Question: I am using Visual Studio 2010 with C#

'''
btnAddAll.Text = "=";
btnRemoveAll.Text = "=";
'''
Font is default: Microsoft Sans Serif
My question is about the look of the first and last button and how to fix this.
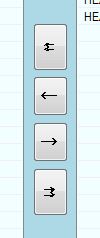
Answer: This is a code I just wrote and it works perfectly, try it;
'''
button1.Text = "=";
button1.Font = new Font("Microsoft Sans Serif", button1.Height / 2);
button1.TextAlign = ContentAlignment.TopCenter;
button2.Text = "-";
button2.Font = new Font("Microsoft Sans Serif", button1.Height / 2);
button2.TextAlign = ContentAlignment.TopCenter;
button3.Text = "-";
button3.Font = new Font("Microsoft Sans Serif", button1.Height / 2);
button3.TextAlign = ContentAlignment.TopCenter;
button4.Text = "=";
button4.Font = new Font("Microsoft Sans Serif", button1.Height / 2);
button4.TextAlign = ContentAlignment.TopCenter;
'''
This is how it looks like: